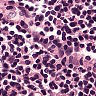
Metastatic tissue present: no